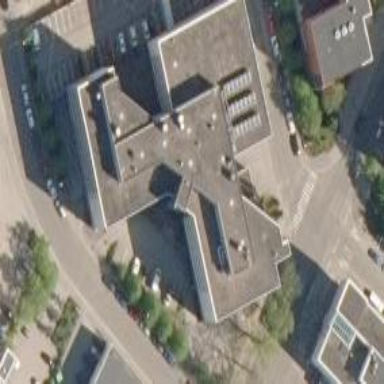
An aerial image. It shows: Office building.